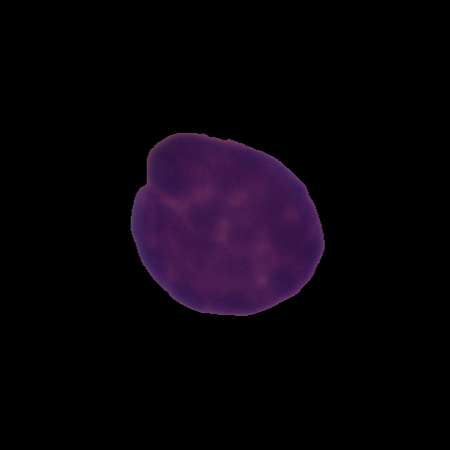
Label: healthy